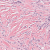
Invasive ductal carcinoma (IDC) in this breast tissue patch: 1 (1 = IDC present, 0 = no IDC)